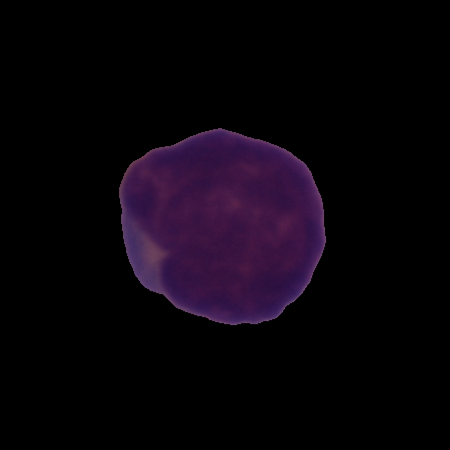
Label: cancer